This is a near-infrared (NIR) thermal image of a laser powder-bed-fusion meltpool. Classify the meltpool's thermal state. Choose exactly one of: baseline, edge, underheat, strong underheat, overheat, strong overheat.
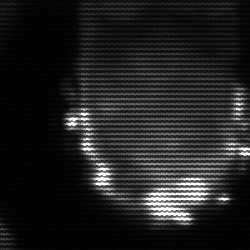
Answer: baseline